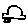
Label: car